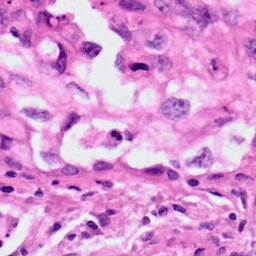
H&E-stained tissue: Lung